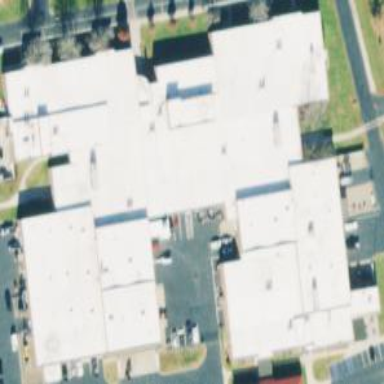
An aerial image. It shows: School building.